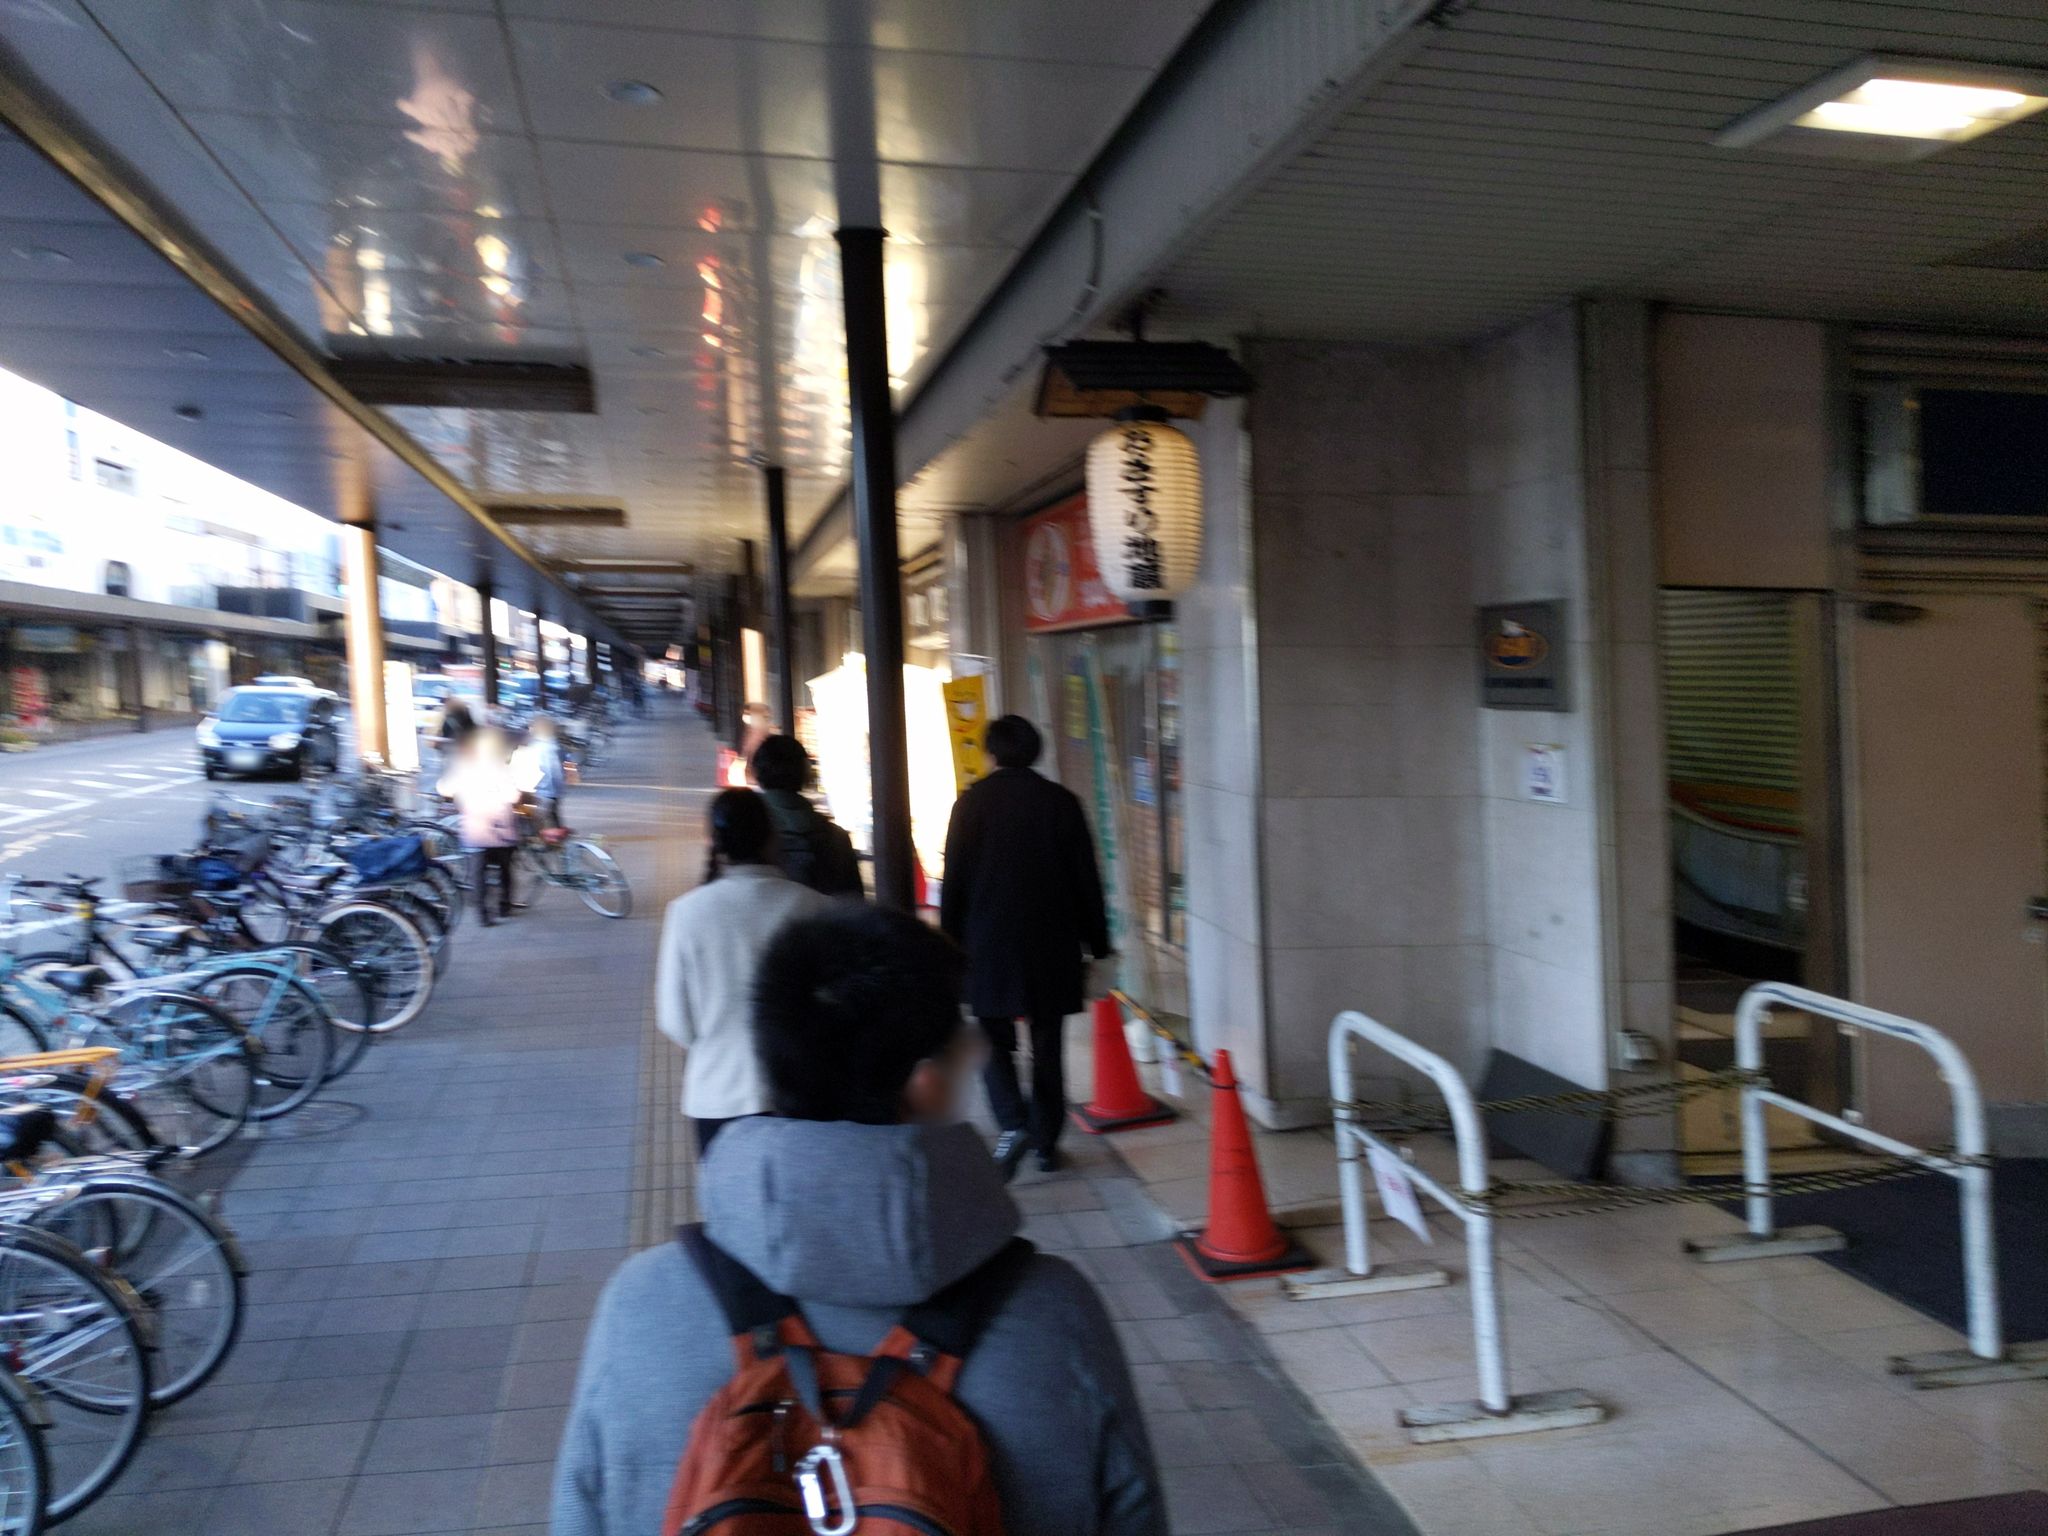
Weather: clear
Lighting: day
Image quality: good
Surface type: walking surface
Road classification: trunk
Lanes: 2.0
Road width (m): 4.2
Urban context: urban centre
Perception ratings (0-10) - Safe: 1.91, Lively: 8.21, Beautiful: 2.8, Boring: 1.08, Depressing: 3.25, Wealthy: 2.73